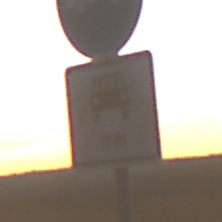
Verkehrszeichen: MehrfachbesetzePersonenkraftwagenFrei
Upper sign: Busssonderstreifen
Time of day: SunriseSunset
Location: Outdoor (Nature)
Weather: PartlyCloudy
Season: NotSpecified
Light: Natural